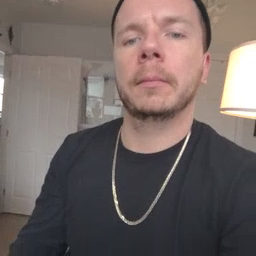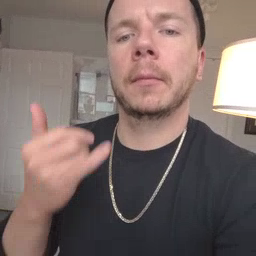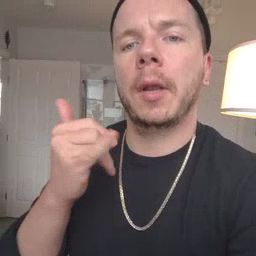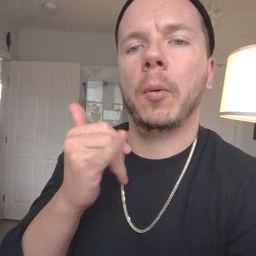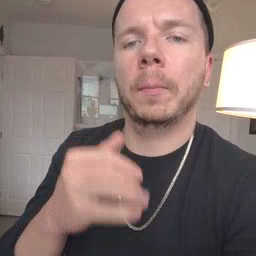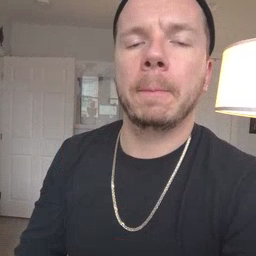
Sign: yellow